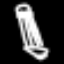
Label: pencil